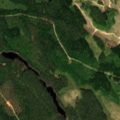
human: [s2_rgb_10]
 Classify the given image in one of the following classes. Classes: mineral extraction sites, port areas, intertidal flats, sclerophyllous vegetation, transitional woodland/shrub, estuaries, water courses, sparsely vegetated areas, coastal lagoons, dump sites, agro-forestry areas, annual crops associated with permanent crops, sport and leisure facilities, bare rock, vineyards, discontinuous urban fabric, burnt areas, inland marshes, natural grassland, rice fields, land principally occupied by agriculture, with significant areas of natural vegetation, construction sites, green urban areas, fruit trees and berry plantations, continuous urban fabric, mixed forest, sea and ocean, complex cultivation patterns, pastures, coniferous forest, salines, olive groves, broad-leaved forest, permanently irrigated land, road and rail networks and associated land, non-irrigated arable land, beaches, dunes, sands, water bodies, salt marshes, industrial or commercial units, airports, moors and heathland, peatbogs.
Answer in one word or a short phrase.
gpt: coniferous forest, transitional woodland/shrub